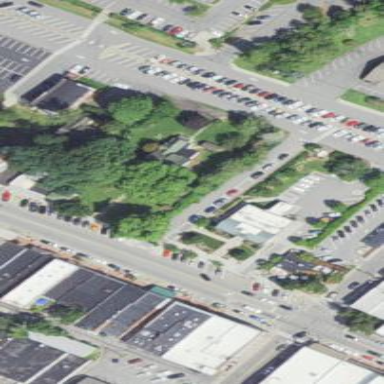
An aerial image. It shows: Asphalt parking lane.